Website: crate-barrel
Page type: customer-info-address
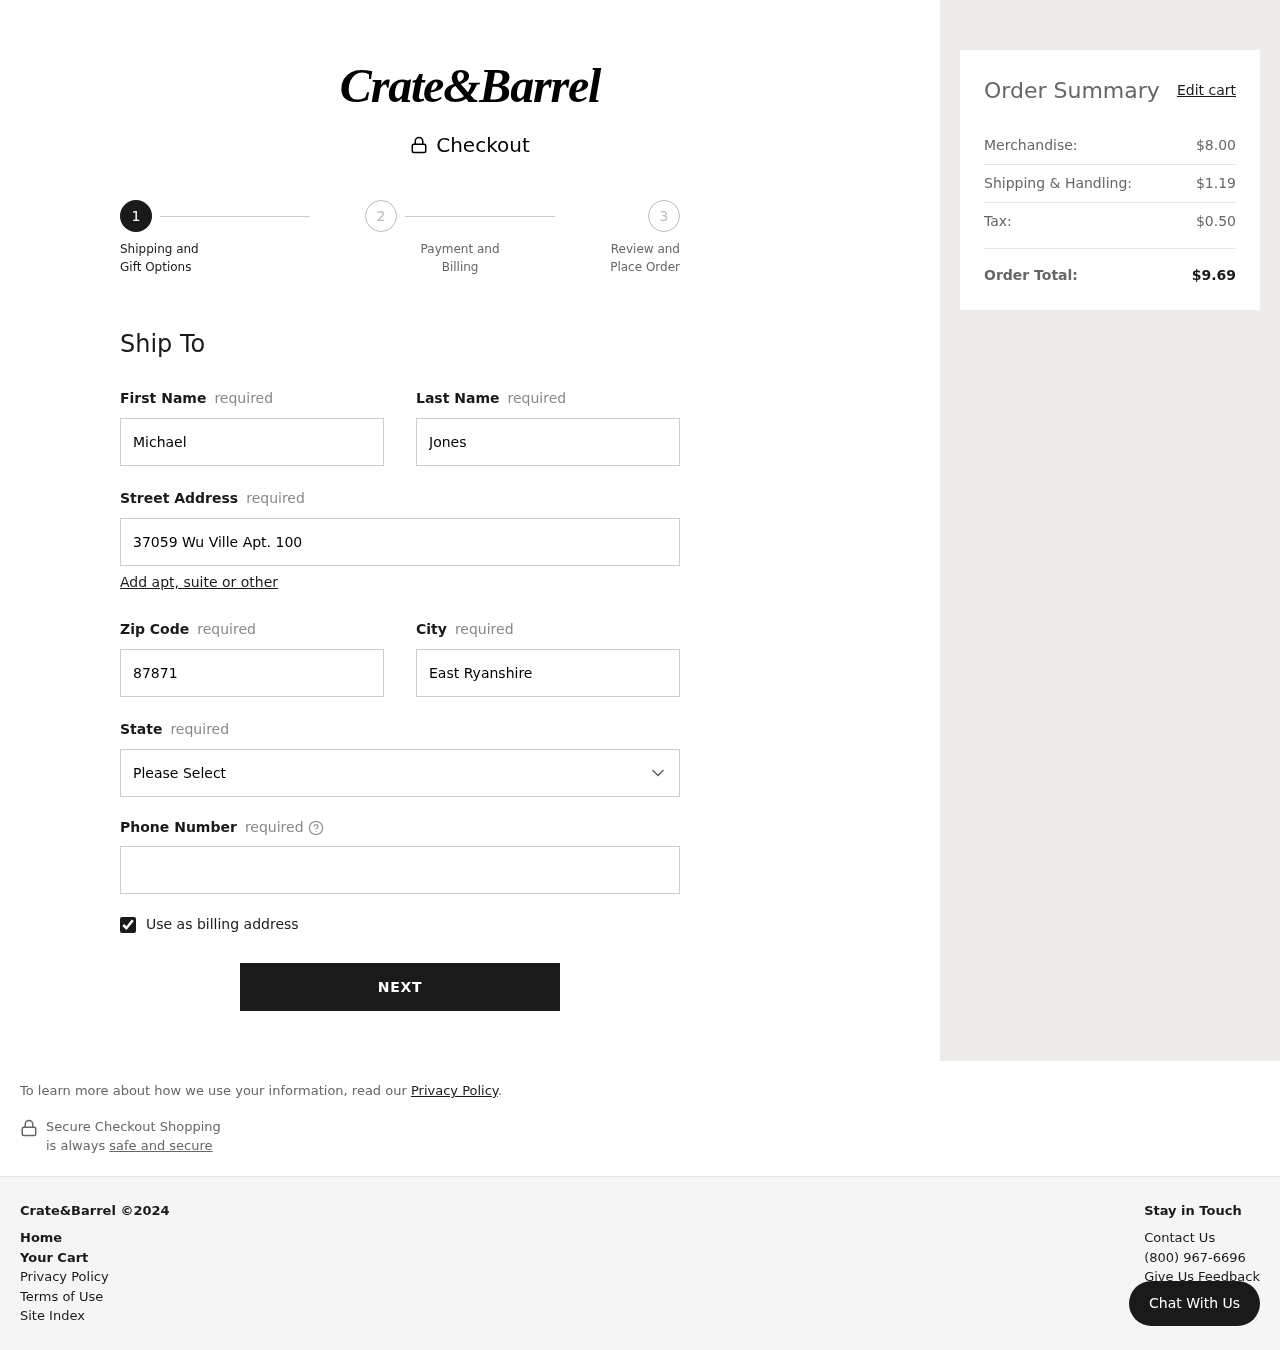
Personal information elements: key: PII_CITY
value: East Ryanshire
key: PII_FIRSTNAME
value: Michael
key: PII_LASTNAME
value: Jones
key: PII_PHONE
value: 4876752255
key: PII_POSTCODE
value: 87871
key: PII_STATE
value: South Carolina
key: PII_STREET
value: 37059 Wu Ville Apt. 100
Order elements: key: ORDER_SUBTOTAL
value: $8.00
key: ORDER_SHIPPING_COST
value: $1.19
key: ORDER_TAX
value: $0.50
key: ORDER_TOTAL
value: $9.69